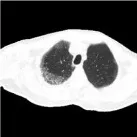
Chest images during the clinical episode. (E-H) Chest CT on intubation day showed bilateral ground-glass opacities and consolidation with reticulation.
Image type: radiology (ct)